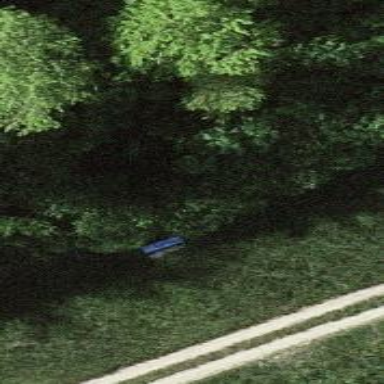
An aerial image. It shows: Bench.